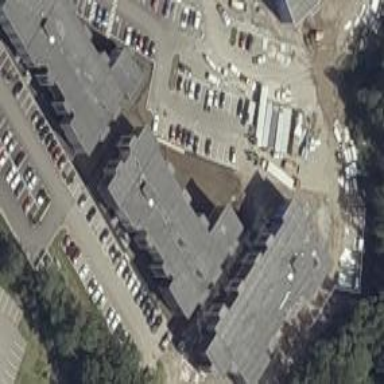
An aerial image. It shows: Image showing building with apartments.